Question: I'm creating a tooltip that shows the y-value as you mouse over the graph region. However, I notice that the jump in value occurs on the x0 value tick, rather than the middle, between the x0 and x1 value ticks. If you look at the image below, you can see the red line represents the x-position of the cursor and how the y-value is incorrectly placed for x0+1px to (x1+x0)/2 [where x0 is the 15th and x1 is the 16th].

Here is my code, which is borrowing heavily from <URL>.
'''
AC.bisectDate = d3.bisector(function(d) { return d.date; }).left;
function mousemoveall(){;
var x0 = AC.charts[0].x.invert(d3.mouse(this)[0]);
AC.charts.forEach(function(thisChart){
mousemove(thisChart,x0);
});
}
function mousemove(thisChart,x0){
var i = AC.bisectDate(thisChart.chartData, x0, 1),
d0 = thisChart.chartData[i - 1],
d1 = thisChart.chartData[i],
d = x0 - d0.date > d1.date - x0 ? d1 : d0;
var mydata = thisChart.chartData[i][AC.props[thisChart.id]];
thisChart.focus.attr("transform","translate("
+ (thisChart.x(d.date) + thisChart.margin.left) + ","
+ (thisChart.margin.top + (thisChart.height * thisChart.id) + (10 * thisChart.id)
+ thisChart.y(mydata) ) + ")");
thisChart.focus.select("text").text(mydata);
}
'''
How would I go about having the y-value jump take place exactly between the 15th and the 16th, rather than at the 15th?
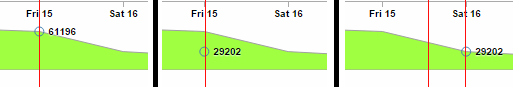
Answer: I discovered that the reason I was experiencing these jumps was that I needed to decrement the index whenever the mouse passed over the interface between the two x-values (in this case, two dates). Creating this 'i2' variable that adjusts for the transition fixed my tracking problem. The modified 'mousemove' function is below:
'''
function mousemove(thisChart,x0){
var i = AC.bisectDate(thisChart.chartData, x0, 1),
i2 = i,
d0 = thisChart.chartData[i - 1],
d1 = thisChart.chartData[i],
d = x0 - d0.date > d1.date - x0 ? d1 : d0;
if (x0 - d0.date <= d1.date - x0) {i2 = i-1;}
var mydata = thisChart.chartData[i2][AC.props[thisChart.id]],
yPos = thisChart.y(mydata)+10+thisChart.margin.top,
xPos = +thisChart.x(d.date) + +thisChart.margin.left;
thisChart.focus.attr("transform","translate(" + xPos + "," + yPos + ")");
thisChart.focus.select("text").text(mydata);
}
'''
I'm not sure why I couldn't find this sort of 'if' statement in other examples' code, while their tooltip alignment seemed fine. Maybe I have something strange in my code, or maybe their datasets are so densely packed you don't notice the awkward jump?